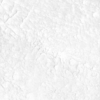
Label: not_dusty